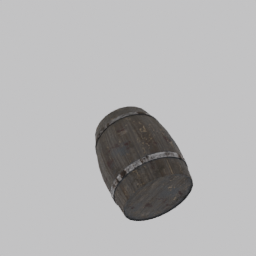
Label: tools